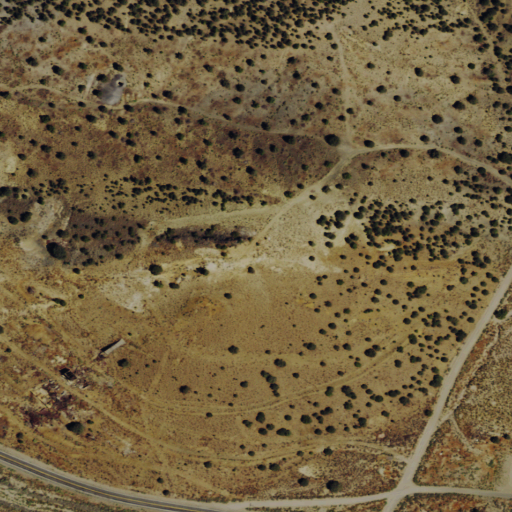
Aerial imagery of mountain in Nevada named Mustang Hill containing shrub and evergreen forest